Field crop: maize
Growth stage: 2
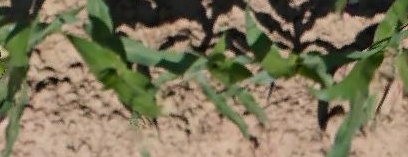
Species: maize